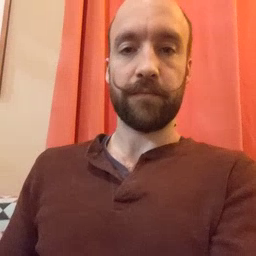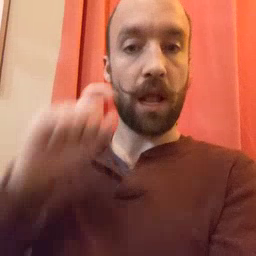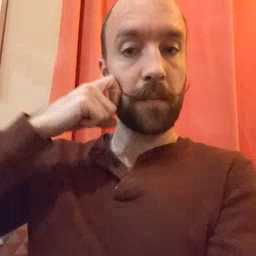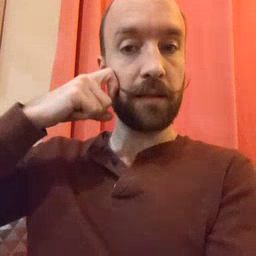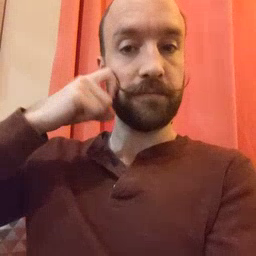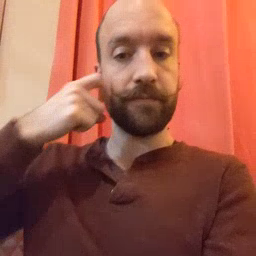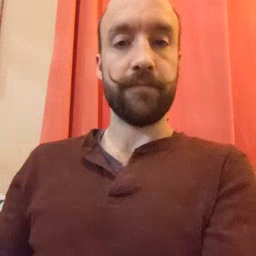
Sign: apple